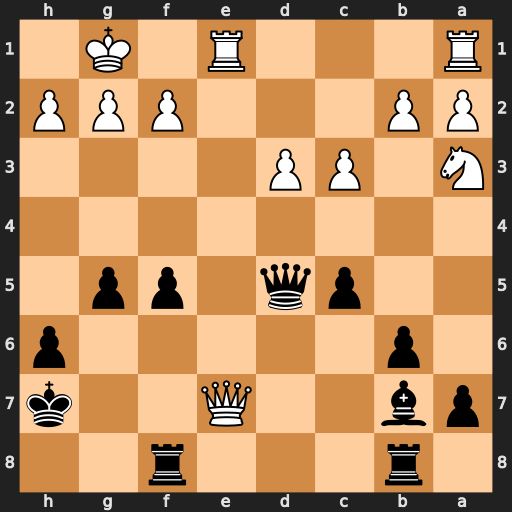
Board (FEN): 1r3r2/pb2Q2k/1p5p/2pq1pp1/8/N1PP4/PP3PPP/R3R1K1
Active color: b
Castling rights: -
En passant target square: -
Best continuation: Rf7 Qxf7+ Qxf7